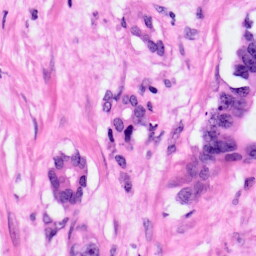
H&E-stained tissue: Pancreatic